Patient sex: M
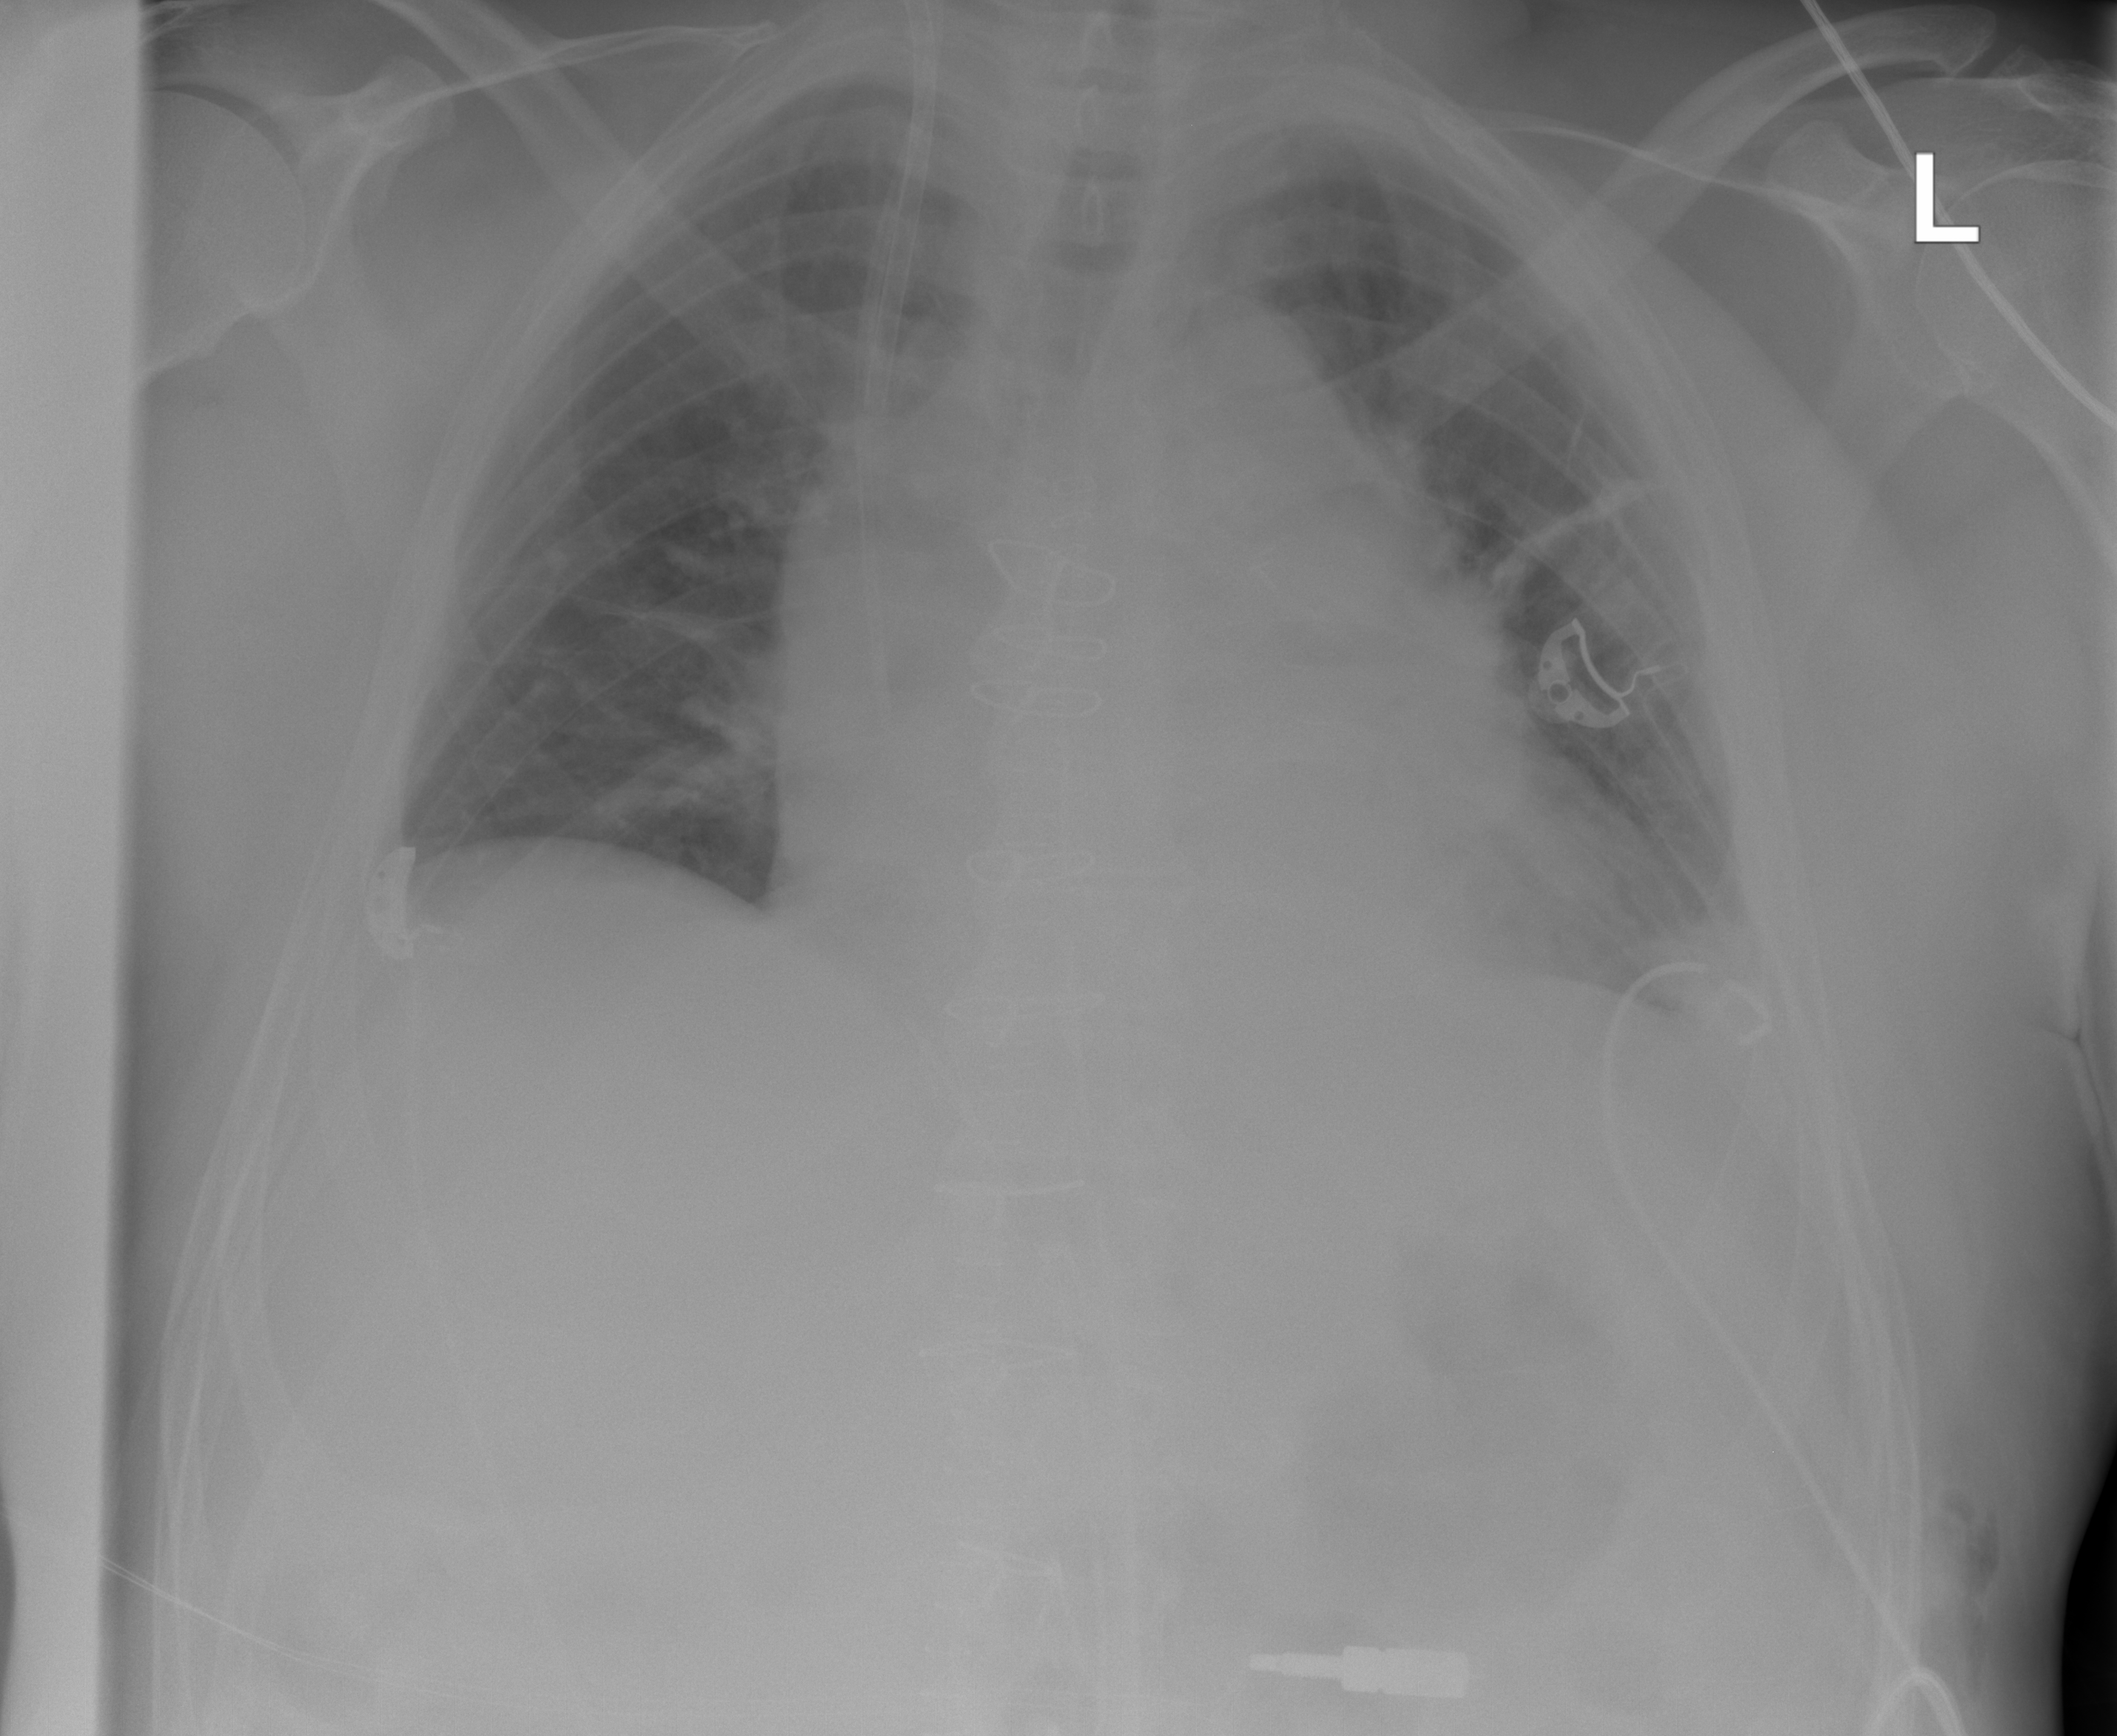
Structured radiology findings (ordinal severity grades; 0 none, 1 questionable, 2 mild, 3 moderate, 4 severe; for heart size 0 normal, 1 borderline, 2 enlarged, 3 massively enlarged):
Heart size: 2
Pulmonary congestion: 0
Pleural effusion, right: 0
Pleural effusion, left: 1
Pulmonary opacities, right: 0
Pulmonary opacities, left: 2
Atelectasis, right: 0
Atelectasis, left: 2